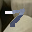
Label: 7